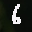
Label: 6